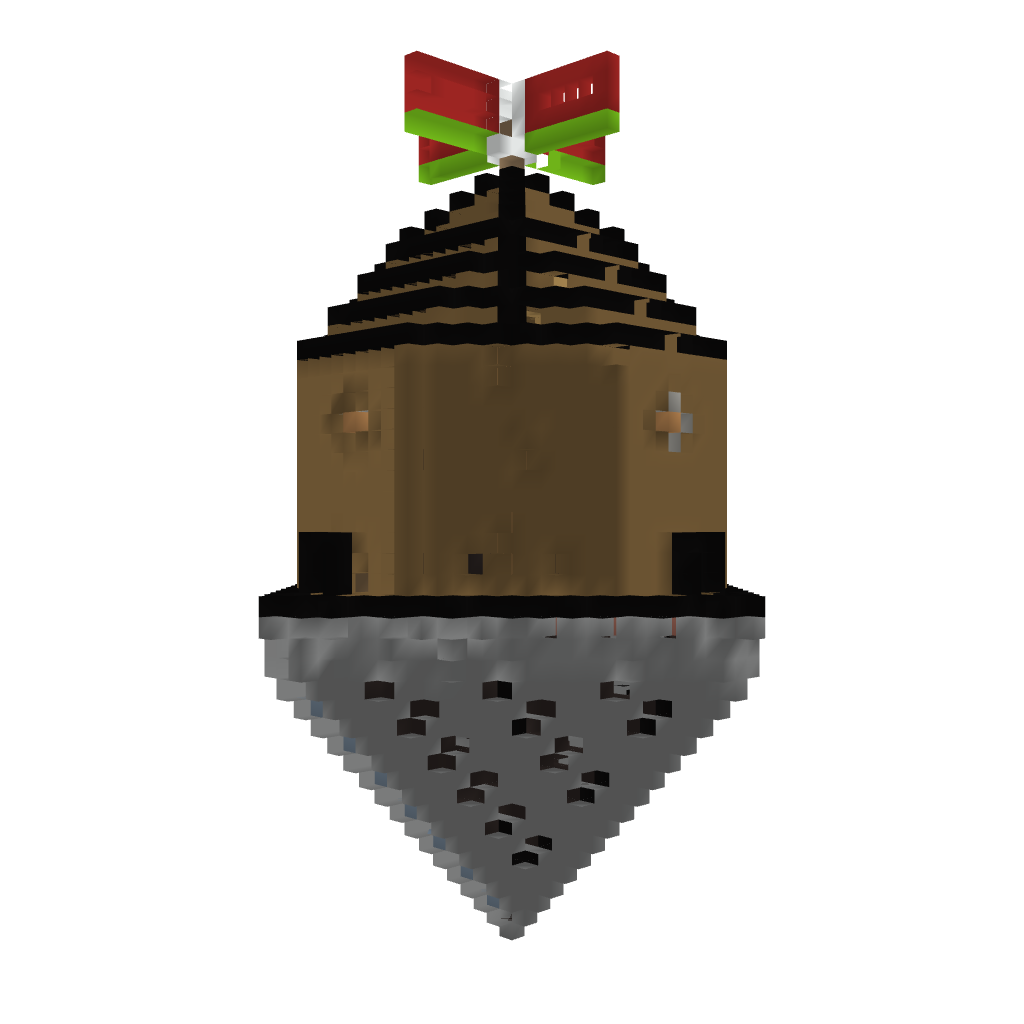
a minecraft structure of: house on the hill